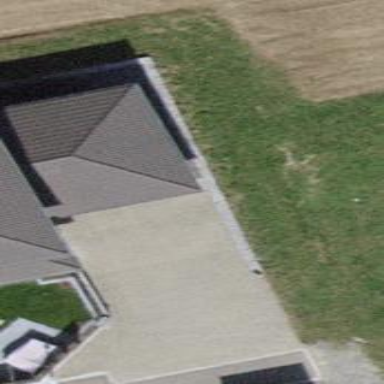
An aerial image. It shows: Garage building.